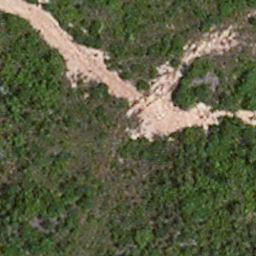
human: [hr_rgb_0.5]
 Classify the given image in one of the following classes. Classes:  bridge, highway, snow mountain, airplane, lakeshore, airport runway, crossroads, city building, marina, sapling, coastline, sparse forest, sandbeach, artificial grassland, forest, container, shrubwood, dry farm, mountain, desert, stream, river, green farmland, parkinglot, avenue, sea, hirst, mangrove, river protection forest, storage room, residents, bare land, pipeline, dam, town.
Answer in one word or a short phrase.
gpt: avenue